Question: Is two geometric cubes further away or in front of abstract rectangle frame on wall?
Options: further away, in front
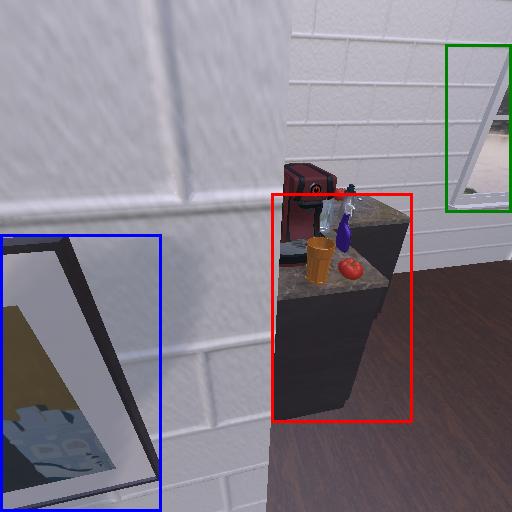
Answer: further away